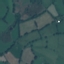
Label: Pasture